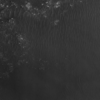
Label: not_dusty